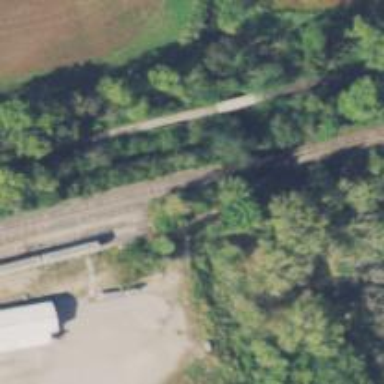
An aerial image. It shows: Railway track.